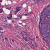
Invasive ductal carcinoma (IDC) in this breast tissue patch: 0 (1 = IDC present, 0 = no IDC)